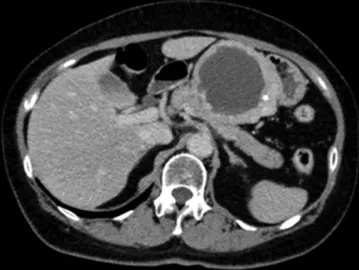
Abdominal enhanced computed tomography.
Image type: radiology (ct)